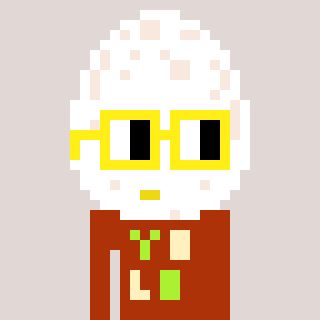
a pixel art character with square yellow glasses, a egg-shaped head and a hotbrown-colored body on a warm background